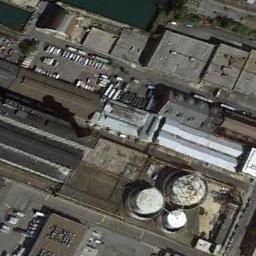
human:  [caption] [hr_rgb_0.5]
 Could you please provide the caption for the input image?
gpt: Numerous houses of different shapes and sizes are in the industrial area .

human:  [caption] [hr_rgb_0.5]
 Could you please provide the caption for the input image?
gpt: In an industrial area, There are factory buildings, Roads and some large open-air machinery and equipment, Metal tanks, And parking lots .

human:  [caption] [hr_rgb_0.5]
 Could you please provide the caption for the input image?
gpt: Houses in industrial areas have different roofs .

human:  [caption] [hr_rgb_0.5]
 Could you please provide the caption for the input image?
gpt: The industrial area has some industrial equipment and workshops .

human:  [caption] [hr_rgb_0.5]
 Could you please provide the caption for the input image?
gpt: There are some black buildings and many containers on the industrial area .